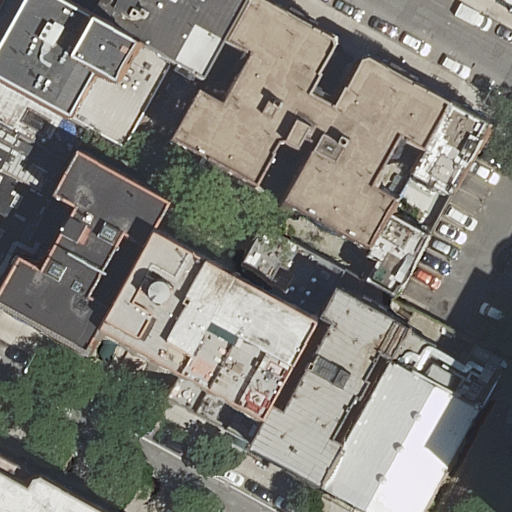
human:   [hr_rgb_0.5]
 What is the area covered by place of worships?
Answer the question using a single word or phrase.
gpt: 30m2

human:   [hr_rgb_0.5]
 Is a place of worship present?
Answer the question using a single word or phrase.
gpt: yes

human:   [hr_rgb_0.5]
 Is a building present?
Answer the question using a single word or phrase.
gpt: yes

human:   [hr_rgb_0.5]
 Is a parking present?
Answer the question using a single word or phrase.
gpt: yes

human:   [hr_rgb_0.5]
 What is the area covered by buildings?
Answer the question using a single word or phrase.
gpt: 4656m2

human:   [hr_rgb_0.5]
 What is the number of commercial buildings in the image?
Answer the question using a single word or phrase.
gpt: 0

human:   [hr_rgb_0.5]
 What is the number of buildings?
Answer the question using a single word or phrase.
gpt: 16

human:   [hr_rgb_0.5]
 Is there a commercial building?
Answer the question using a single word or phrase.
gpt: no

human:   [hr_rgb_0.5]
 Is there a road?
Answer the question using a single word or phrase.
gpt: yes

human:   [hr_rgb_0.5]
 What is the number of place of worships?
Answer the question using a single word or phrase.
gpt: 1

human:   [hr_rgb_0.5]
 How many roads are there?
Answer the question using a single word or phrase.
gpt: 3

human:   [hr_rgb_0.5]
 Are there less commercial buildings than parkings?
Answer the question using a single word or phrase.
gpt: yes

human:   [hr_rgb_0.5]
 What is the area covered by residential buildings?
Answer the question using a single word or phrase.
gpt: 4626m2

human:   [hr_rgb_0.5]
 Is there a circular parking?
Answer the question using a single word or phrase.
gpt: no

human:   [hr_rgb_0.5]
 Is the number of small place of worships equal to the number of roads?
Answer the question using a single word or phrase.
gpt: no

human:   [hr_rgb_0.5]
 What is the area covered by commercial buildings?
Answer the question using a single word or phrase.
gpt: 0m2

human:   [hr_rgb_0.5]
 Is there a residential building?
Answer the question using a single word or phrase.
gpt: yes

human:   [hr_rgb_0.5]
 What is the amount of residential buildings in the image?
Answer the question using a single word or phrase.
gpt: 15

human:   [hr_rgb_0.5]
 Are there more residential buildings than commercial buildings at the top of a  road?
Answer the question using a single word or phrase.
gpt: yes

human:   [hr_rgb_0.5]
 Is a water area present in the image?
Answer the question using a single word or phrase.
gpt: no

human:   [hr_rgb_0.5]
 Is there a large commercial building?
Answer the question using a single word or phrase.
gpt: no

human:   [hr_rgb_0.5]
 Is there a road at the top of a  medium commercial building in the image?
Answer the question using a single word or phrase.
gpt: no

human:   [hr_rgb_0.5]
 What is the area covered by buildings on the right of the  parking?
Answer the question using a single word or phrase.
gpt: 8m2

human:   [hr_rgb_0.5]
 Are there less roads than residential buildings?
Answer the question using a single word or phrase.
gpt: yes

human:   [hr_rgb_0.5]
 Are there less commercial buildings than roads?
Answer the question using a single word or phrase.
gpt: yes

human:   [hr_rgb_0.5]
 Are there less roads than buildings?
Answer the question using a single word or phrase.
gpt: yes

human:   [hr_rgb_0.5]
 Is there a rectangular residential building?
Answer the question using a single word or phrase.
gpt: yes

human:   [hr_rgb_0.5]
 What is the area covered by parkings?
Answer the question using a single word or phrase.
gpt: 656m2

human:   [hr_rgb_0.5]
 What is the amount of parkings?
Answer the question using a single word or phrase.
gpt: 1

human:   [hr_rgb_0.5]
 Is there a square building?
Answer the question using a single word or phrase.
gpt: no

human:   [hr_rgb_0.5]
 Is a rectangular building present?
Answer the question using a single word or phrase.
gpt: yes

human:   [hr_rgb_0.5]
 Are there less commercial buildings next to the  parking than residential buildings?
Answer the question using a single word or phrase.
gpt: yes

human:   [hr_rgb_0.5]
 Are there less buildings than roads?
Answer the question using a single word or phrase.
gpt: no

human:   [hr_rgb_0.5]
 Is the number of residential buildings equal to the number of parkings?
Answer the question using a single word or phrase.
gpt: no

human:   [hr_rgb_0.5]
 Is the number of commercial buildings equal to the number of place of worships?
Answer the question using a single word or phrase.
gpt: no

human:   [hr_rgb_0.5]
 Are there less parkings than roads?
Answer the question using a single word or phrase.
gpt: yes

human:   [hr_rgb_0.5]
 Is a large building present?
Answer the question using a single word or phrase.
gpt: yes

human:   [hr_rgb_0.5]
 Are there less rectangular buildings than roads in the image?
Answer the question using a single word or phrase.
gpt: no

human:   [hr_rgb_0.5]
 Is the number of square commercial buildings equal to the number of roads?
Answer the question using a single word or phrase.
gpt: no

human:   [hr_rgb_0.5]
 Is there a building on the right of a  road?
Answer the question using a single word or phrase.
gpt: yes

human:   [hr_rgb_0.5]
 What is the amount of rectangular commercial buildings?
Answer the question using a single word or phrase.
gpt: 0

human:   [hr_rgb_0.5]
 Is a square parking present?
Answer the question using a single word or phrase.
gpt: no

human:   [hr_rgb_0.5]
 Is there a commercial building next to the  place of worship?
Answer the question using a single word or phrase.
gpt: no

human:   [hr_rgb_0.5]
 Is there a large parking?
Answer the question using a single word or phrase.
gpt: yes

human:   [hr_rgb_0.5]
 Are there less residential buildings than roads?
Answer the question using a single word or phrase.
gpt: no

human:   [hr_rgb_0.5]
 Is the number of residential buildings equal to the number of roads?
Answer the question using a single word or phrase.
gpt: no

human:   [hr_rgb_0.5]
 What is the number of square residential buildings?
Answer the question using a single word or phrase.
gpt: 0

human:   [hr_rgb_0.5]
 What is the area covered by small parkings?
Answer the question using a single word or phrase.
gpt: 0m2

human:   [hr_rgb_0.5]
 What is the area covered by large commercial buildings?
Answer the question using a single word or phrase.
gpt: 0m2

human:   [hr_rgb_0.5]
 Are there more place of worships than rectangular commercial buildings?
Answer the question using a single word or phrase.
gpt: yes

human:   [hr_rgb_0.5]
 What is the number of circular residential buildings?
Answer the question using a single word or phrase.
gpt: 0

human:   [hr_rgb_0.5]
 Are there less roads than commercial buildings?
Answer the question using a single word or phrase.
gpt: no

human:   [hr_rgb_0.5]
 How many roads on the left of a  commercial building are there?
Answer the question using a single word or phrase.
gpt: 0

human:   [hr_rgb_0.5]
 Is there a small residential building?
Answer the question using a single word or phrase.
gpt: yes

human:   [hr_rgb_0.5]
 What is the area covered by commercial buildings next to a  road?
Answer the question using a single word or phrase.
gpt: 0m2

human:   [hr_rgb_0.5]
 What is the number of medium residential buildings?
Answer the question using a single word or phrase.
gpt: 7

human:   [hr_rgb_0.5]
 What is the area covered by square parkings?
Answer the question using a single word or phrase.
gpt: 0m2

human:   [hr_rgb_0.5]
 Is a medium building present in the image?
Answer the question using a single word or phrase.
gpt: yes

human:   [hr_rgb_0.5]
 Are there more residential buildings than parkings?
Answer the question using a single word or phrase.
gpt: yes

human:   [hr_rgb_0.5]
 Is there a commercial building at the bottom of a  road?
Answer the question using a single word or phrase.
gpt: no

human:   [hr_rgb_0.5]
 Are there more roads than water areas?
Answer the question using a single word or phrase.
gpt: yes

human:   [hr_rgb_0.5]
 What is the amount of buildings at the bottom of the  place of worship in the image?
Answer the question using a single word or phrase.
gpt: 0

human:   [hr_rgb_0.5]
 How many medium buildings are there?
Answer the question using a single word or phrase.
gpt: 7

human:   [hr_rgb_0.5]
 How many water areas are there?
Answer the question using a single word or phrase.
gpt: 0